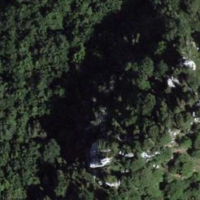
EUNIS habitat code: 44
Species observed at this site:
Cardamine heptaphylla